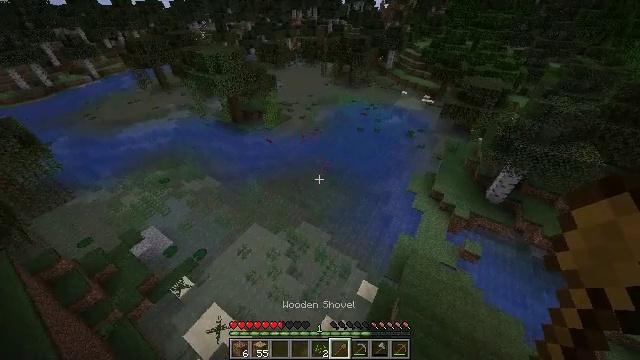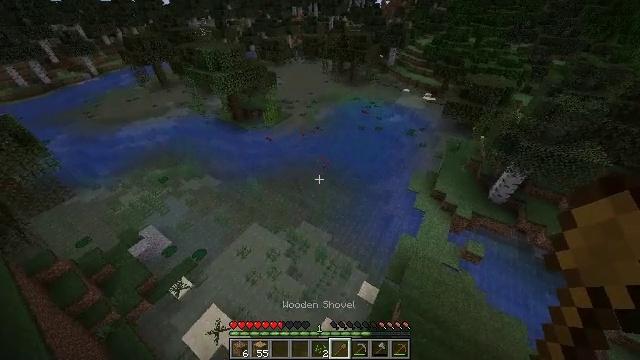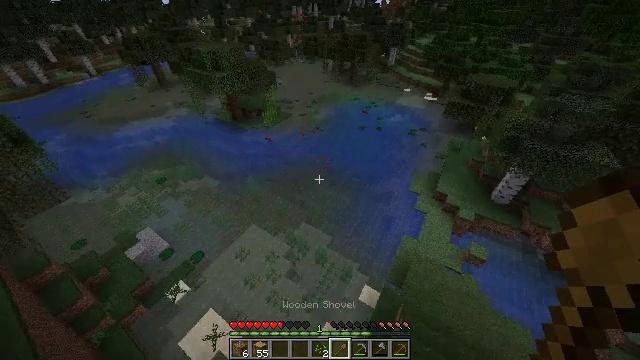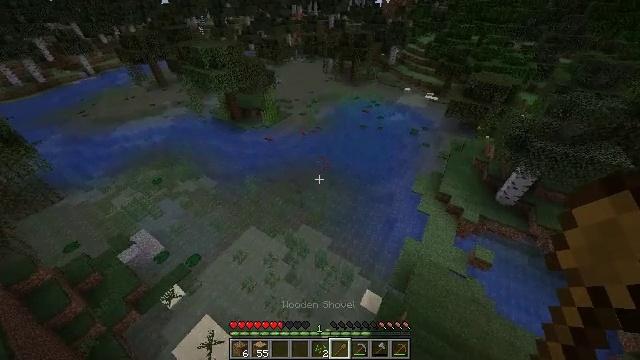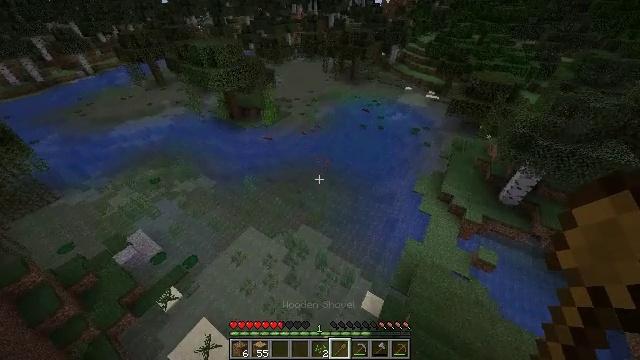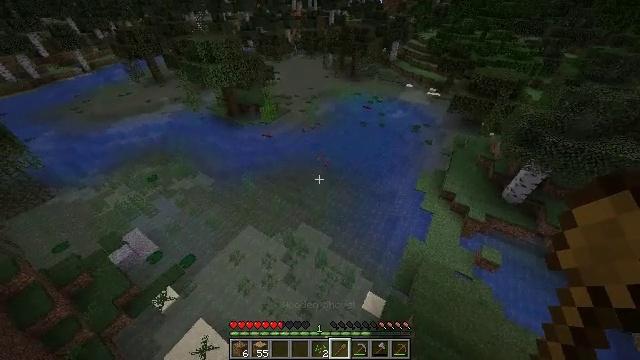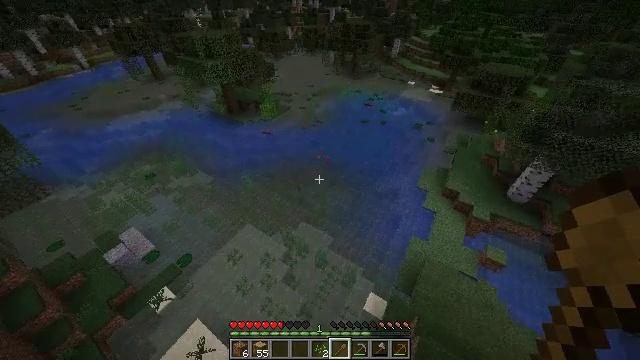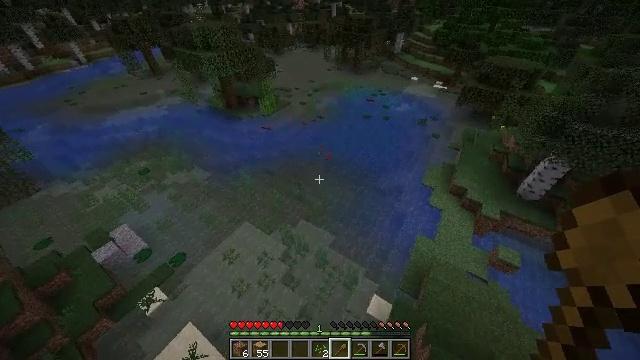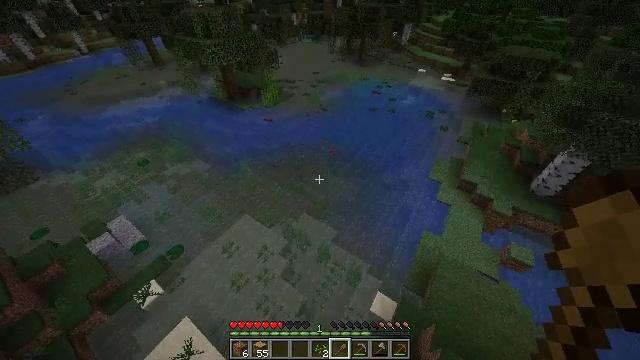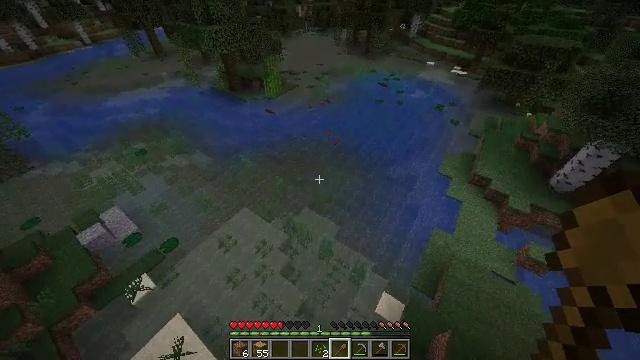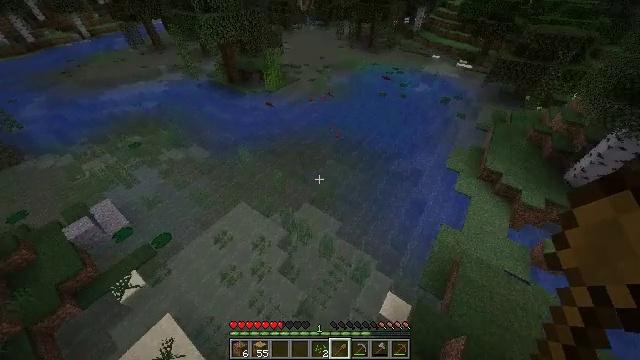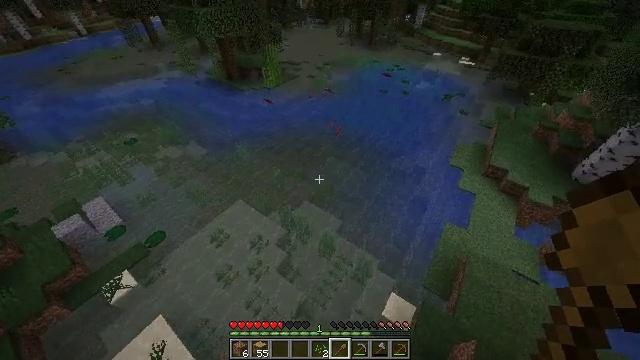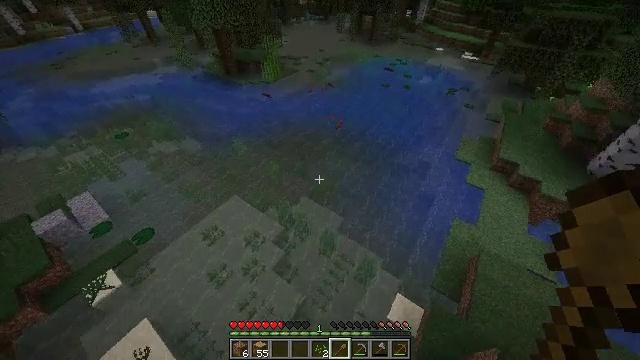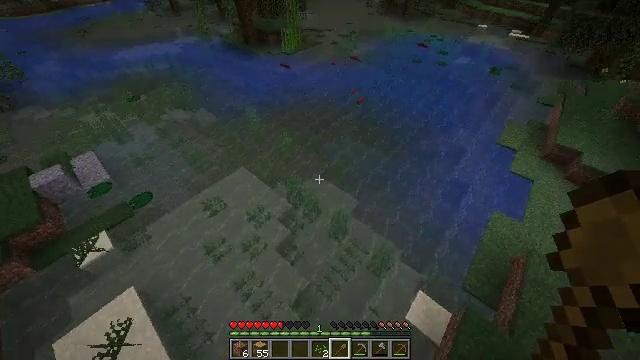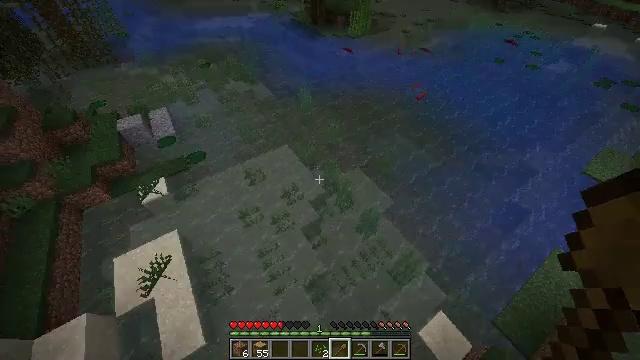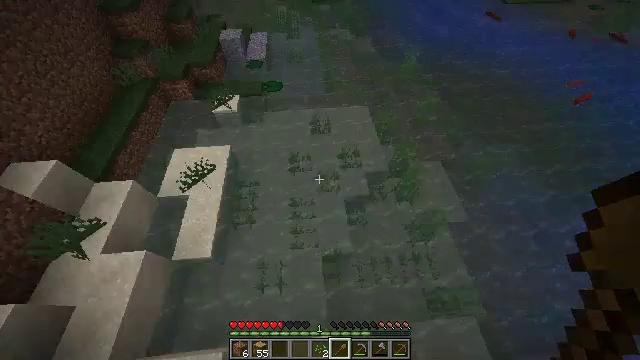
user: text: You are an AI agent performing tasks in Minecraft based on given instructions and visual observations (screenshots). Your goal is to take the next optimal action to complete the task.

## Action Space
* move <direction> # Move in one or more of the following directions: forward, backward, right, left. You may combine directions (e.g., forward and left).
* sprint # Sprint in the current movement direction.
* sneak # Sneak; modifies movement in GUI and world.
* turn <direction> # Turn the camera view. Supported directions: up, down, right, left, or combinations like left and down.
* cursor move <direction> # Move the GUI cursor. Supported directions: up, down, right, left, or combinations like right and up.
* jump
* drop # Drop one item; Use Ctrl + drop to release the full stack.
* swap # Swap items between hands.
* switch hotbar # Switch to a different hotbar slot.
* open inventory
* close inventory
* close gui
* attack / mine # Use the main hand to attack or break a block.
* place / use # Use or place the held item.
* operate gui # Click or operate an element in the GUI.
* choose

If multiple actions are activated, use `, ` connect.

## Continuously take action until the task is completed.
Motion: motion action
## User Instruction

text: Collect tall seagrass by holding left button.
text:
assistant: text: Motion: move forward, jump
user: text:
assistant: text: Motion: move forward, jump
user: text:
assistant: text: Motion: move forward, jump
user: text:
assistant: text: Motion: move forward
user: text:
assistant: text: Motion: move forward
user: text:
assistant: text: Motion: move forward
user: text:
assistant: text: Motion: move forward
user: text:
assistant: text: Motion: move forward, turn left and down
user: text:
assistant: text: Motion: move forward, turn left
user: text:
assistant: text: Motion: move forward
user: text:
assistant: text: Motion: move forward
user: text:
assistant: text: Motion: move forward
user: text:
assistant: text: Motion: move forward, turn left and down
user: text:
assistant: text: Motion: move forward, turn left and down
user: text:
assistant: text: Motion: turn left and down
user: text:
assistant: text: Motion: turn left and down
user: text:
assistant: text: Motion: turn left
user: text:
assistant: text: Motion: turn left and up
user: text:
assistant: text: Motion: turn left
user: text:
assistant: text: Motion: turn left and up
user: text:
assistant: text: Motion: turn left and up
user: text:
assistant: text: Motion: no_op
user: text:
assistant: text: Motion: turn left and up
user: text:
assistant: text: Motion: turn up
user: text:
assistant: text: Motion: turn up
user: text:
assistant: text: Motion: turn left and up
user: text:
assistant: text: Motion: turn left and up
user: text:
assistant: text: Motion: turn left and up, attack / mine
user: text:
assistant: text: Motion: attack / mine
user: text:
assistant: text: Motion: turn left and down, attack / mine